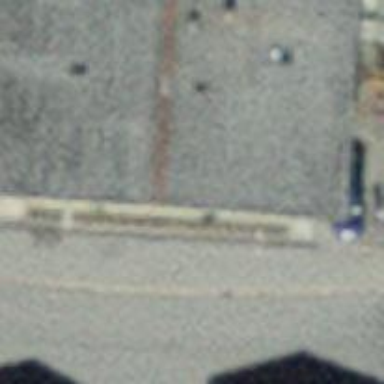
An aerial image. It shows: Car repair shop.